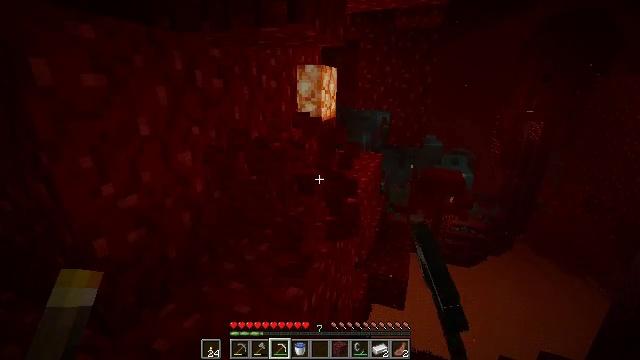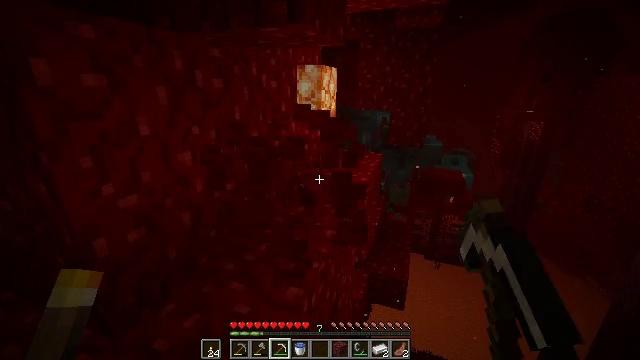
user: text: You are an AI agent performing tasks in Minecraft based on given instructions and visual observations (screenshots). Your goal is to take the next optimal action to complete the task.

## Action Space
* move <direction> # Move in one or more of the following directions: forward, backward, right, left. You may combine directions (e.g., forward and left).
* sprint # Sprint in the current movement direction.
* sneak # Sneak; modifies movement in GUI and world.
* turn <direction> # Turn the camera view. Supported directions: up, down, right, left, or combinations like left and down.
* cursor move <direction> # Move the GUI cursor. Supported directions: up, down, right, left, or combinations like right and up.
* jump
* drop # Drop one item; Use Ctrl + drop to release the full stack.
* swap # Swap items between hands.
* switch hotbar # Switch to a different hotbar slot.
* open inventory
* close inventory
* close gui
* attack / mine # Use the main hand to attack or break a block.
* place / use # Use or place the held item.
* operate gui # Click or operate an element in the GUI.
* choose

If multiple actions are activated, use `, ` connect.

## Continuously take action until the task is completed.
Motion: motion action
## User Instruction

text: Attack the nether wart block to break it.
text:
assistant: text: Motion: attack / mine
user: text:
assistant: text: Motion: attack / mine